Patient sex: F
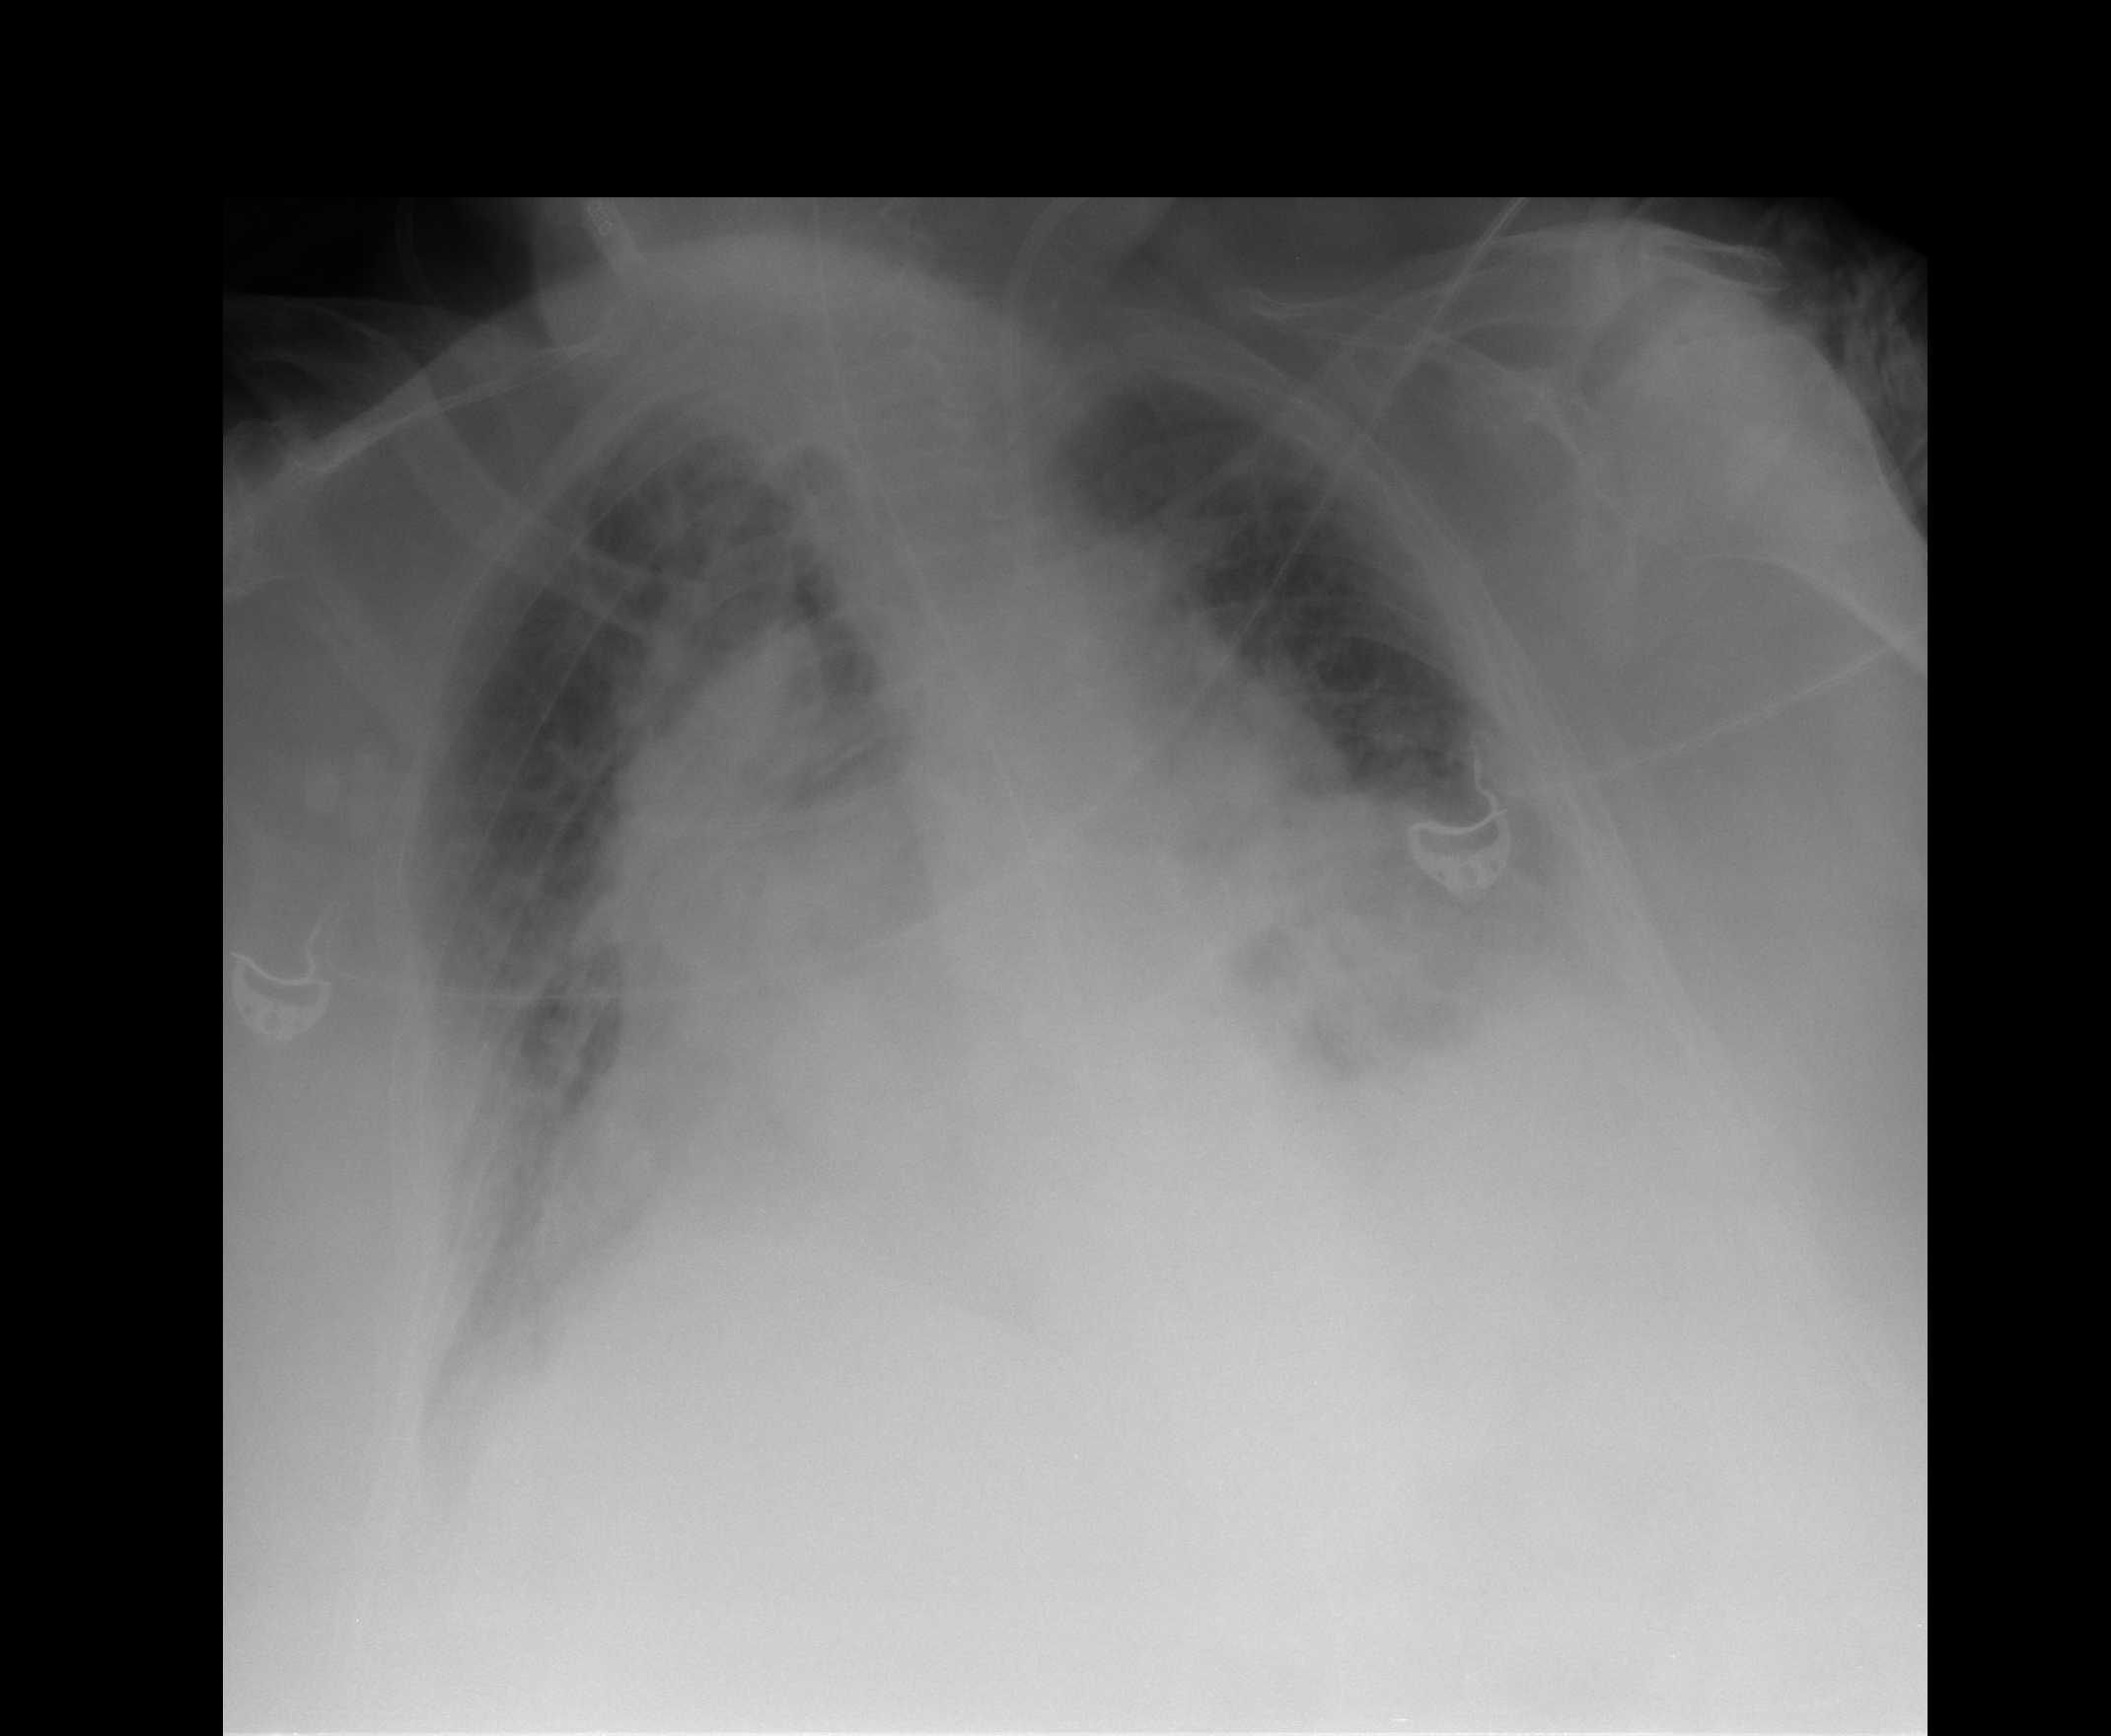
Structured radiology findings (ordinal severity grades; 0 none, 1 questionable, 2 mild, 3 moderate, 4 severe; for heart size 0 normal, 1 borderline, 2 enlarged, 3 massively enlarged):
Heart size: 0
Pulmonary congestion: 0
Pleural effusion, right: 2
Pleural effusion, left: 2
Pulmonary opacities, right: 2
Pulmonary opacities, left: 2
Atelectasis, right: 3
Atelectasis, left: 3